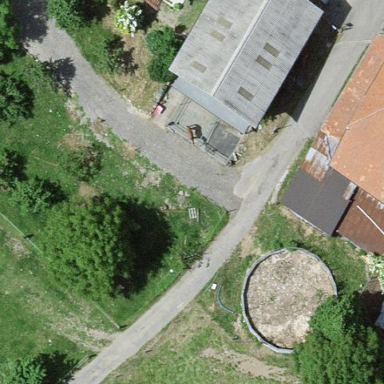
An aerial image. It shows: Rural barn.